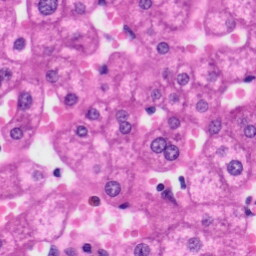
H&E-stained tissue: Liver